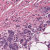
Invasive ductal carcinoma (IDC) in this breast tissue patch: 1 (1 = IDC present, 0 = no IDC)